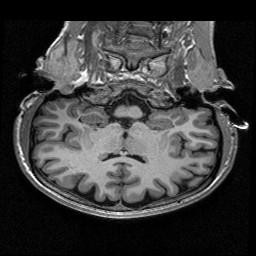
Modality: T1w
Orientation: sagittal
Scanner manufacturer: siemens
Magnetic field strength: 3 T
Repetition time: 2.53 s
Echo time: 0.00267 s